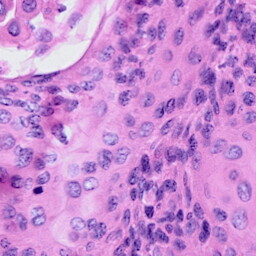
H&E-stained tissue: Cervix